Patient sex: M
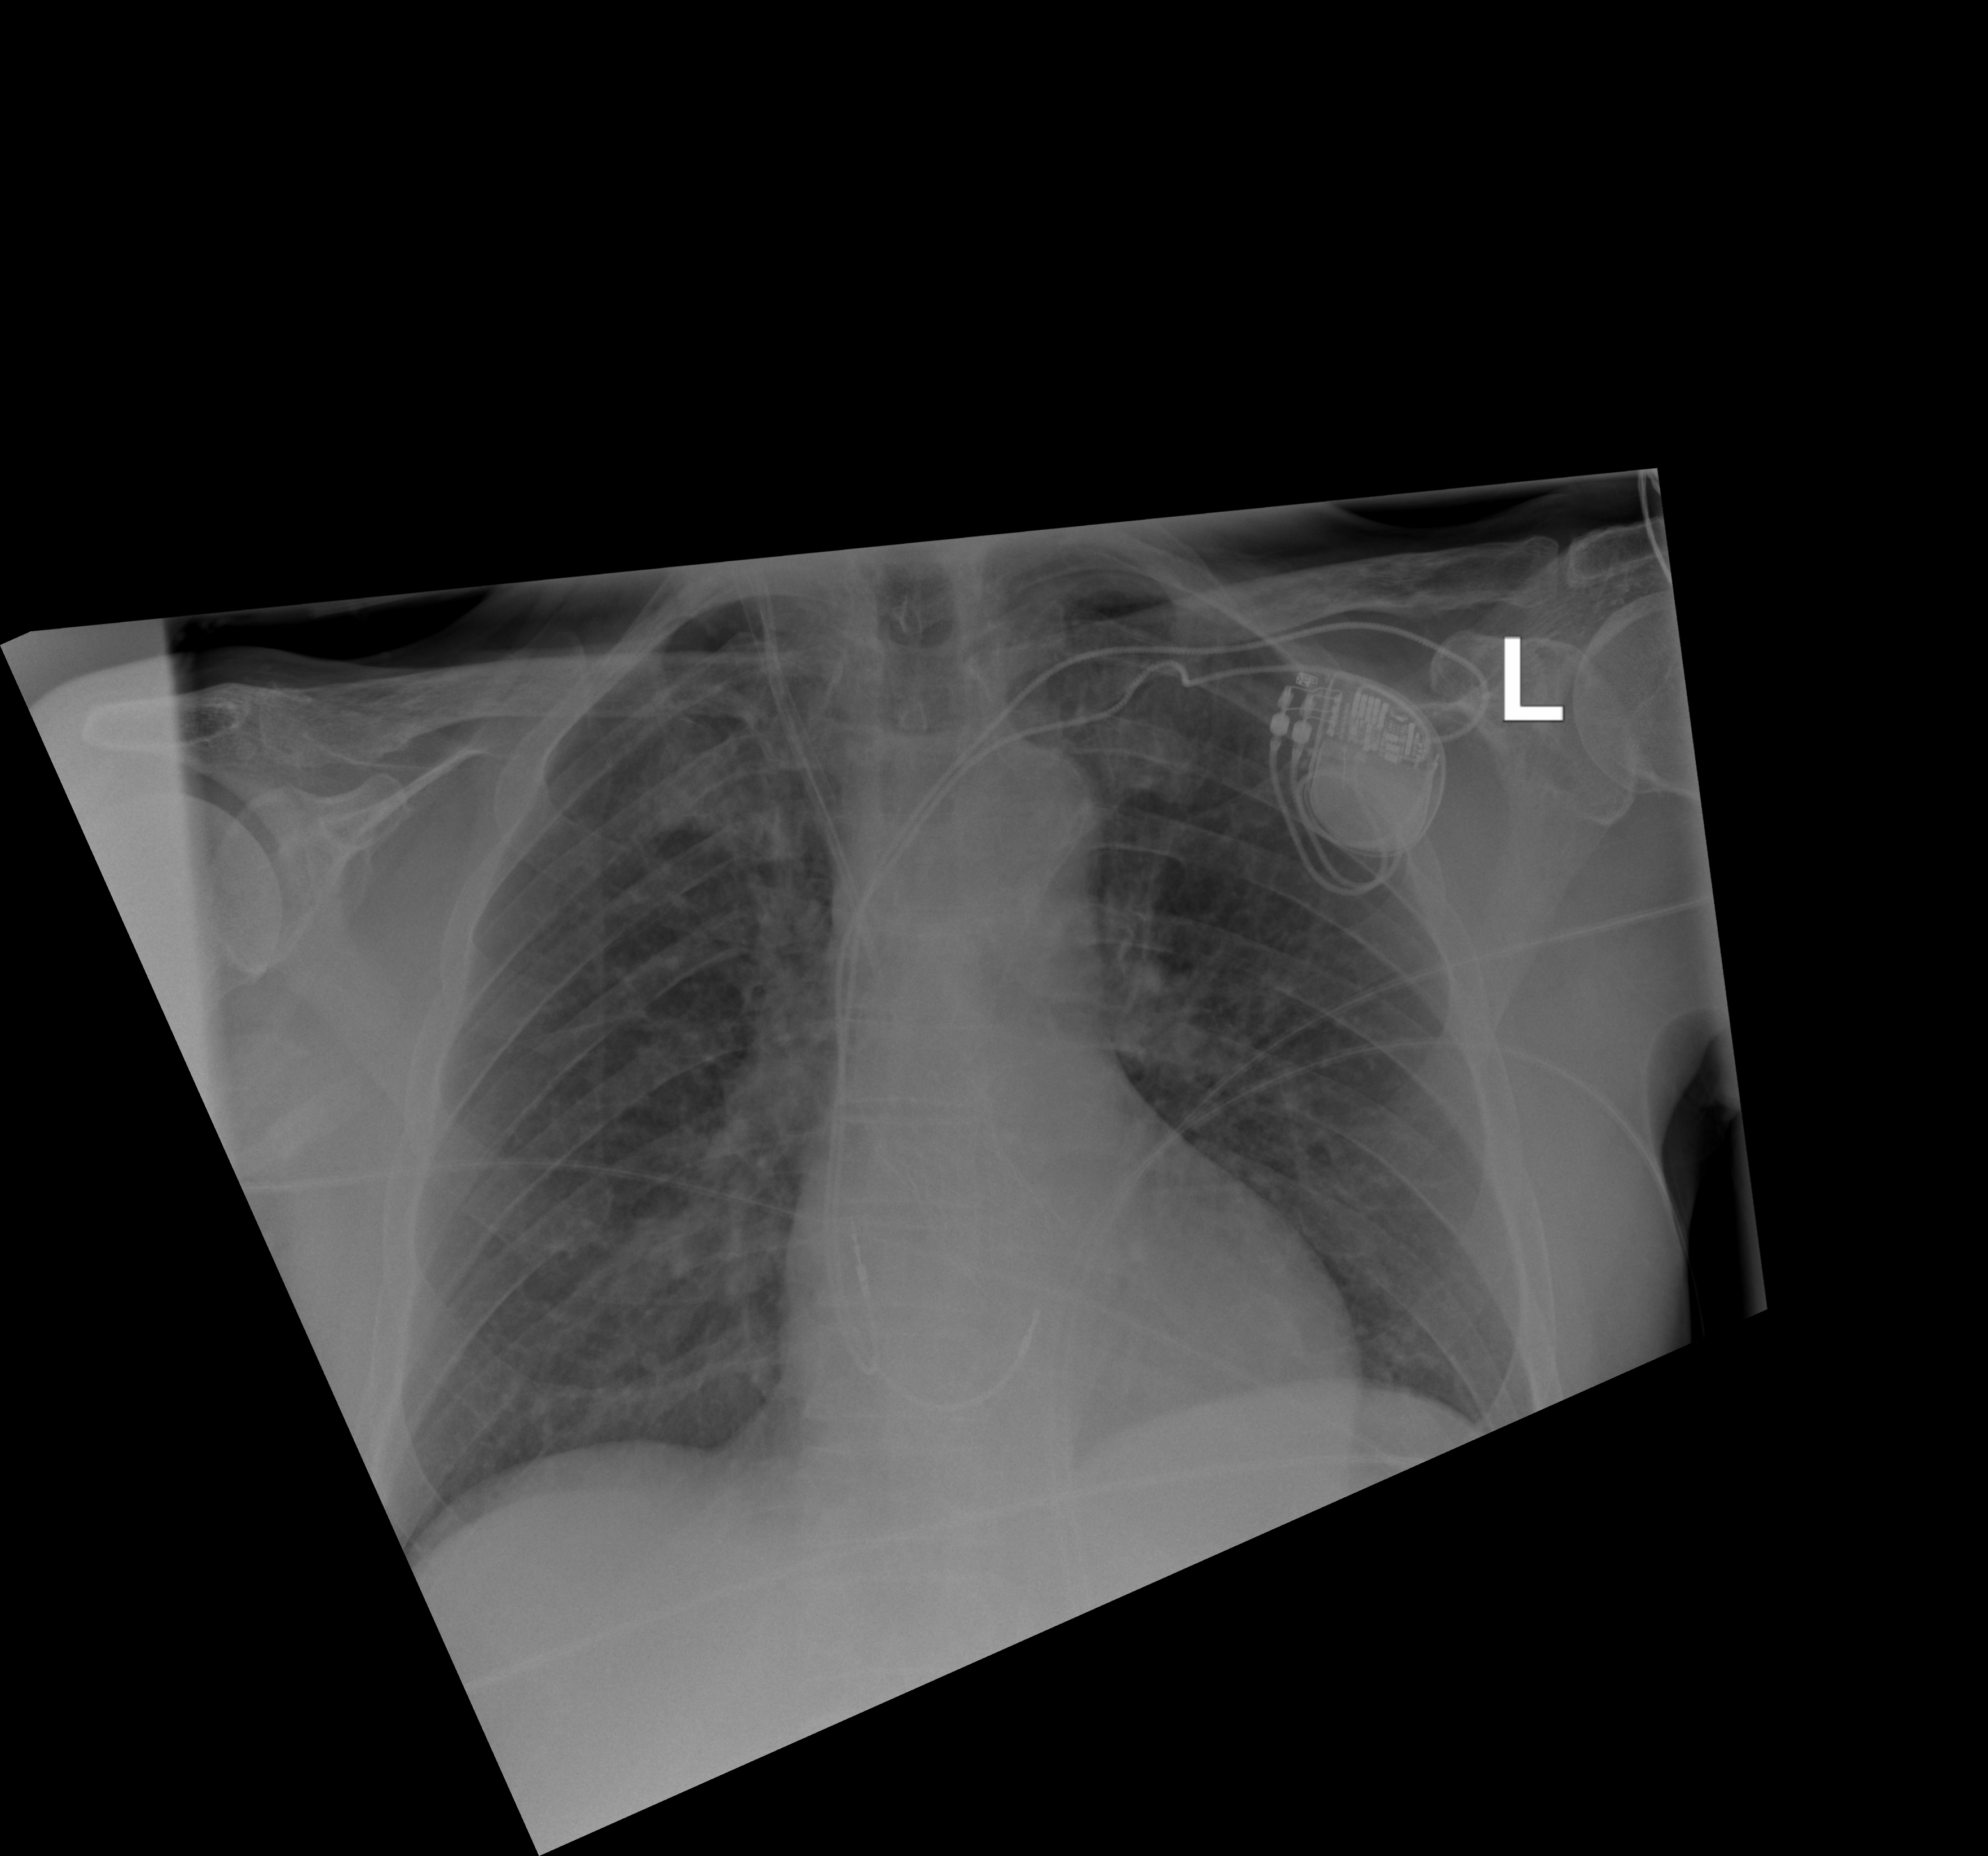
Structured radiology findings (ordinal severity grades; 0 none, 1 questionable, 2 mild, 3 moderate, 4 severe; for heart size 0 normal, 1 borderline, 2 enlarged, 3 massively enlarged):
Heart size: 0
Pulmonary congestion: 1
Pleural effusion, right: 0
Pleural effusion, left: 0
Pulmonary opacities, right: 0
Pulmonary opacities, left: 0
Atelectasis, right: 2
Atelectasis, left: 2